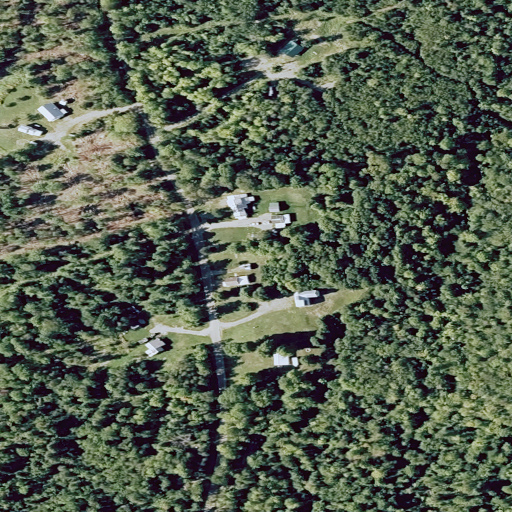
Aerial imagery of mountain in Maine named Eaton Hill containing deciduous forest, mixed forest, evergreen forest, open development, low intensity development, shrub, medium intensity development, and woody wetlands